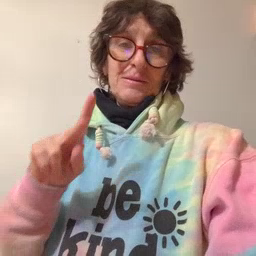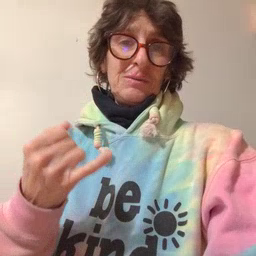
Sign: pajamas